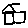
Label: house